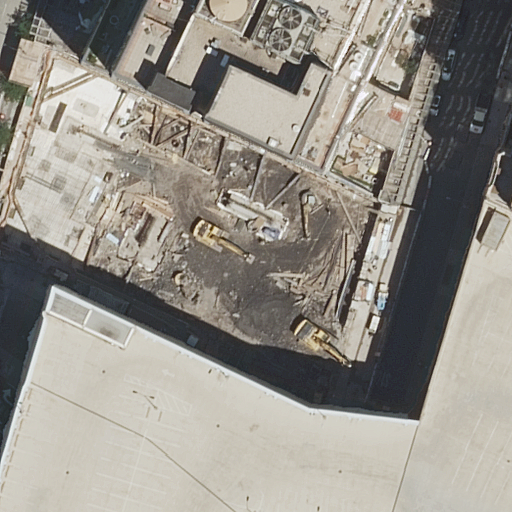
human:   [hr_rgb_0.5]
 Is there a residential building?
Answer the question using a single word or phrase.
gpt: yes

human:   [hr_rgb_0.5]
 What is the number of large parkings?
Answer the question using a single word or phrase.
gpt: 0

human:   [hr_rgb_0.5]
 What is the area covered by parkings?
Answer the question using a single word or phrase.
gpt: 186m2

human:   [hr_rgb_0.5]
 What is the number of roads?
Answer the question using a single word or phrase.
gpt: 12

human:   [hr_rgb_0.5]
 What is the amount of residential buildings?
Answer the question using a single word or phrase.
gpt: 3

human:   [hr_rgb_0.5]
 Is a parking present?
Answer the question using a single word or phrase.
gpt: yes

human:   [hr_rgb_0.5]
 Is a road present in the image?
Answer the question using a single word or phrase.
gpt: yes

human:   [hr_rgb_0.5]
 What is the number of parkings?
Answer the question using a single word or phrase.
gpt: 1

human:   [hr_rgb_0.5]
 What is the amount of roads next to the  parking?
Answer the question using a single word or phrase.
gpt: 12

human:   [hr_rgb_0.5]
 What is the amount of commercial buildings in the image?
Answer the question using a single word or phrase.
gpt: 0

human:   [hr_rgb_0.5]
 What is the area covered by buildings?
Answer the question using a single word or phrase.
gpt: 2893m2

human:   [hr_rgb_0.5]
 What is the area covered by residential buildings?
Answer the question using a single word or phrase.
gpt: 1424m2

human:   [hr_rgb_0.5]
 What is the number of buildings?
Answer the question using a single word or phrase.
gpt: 4

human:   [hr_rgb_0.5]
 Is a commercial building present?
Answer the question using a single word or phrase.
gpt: no

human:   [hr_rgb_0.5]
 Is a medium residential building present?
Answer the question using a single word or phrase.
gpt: yes

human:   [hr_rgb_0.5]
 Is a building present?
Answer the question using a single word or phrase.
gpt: yes

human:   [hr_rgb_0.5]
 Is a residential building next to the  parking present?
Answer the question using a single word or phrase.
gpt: yes

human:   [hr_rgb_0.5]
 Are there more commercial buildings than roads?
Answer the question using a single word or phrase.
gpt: no

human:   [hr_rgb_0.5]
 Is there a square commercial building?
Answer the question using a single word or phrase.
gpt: no

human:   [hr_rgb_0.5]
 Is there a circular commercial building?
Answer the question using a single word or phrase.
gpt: no

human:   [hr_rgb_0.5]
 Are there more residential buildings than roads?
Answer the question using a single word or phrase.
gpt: no

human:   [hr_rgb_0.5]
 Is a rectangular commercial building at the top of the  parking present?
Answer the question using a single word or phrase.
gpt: no

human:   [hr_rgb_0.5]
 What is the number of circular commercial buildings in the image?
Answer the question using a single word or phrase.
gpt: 0

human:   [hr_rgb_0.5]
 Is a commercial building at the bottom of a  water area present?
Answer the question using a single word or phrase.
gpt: no

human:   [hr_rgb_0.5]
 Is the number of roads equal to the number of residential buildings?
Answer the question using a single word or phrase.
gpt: no

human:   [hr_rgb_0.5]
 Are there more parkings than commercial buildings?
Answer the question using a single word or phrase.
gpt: yes

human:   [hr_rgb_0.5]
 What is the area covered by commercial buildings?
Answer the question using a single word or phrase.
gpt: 0m2

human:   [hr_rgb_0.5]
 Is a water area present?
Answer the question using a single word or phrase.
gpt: no

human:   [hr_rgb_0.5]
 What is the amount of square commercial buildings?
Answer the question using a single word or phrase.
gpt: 0

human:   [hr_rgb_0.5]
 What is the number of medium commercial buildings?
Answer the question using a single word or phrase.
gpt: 0

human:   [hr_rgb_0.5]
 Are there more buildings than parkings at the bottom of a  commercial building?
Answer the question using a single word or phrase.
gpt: yes

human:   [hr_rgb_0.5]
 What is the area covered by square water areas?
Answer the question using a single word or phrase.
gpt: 0m2

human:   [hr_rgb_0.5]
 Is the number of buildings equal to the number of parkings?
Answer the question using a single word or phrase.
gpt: no

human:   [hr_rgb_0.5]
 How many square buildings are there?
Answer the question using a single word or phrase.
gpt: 0

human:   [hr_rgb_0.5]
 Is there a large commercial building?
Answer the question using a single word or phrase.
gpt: no

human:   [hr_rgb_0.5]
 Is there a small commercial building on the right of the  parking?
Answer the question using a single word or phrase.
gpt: no

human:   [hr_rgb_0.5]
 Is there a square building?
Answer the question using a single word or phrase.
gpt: no

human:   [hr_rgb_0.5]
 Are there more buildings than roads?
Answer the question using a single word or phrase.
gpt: no

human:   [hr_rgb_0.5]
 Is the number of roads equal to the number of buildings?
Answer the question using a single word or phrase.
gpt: no

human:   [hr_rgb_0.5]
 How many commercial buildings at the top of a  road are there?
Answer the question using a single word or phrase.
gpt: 0

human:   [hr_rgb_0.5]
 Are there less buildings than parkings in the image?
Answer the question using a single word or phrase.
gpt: no

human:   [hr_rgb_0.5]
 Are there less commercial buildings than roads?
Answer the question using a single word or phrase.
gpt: yes

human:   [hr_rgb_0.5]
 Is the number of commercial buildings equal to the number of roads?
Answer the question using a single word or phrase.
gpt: no

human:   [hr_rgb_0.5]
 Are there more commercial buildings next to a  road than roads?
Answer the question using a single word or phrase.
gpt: no

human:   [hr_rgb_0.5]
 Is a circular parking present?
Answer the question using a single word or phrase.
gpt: no

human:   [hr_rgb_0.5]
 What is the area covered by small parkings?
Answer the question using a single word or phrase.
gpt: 0m2

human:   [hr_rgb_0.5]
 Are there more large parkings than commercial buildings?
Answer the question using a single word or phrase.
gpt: no

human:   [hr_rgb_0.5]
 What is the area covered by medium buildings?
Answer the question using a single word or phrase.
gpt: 369m2

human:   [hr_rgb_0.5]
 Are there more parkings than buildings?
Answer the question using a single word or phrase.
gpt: no

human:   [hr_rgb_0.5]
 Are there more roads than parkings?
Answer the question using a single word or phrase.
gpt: yes

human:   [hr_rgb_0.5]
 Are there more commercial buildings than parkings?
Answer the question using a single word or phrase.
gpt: no

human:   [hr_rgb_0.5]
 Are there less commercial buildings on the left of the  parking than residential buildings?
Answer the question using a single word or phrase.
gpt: yes

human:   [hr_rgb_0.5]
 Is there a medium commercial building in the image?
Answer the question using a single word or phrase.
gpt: no

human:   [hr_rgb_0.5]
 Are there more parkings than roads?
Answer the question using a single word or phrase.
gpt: no

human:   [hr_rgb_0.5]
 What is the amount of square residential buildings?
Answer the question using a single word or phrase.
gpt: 0

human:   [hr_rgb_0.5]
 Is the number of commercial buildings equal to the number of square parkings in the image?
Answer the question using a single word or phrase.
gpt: yes

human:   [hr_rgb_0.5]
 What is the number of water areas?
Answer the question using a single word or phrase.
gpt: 0

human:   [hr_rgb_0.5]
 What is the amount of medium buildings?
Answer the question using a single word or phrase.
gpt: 2

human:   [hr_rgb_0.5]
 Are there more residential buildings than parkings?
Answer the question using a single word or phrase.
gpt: yes

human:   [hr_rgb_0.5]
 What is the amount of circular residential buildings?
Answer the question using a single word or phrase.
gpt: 0

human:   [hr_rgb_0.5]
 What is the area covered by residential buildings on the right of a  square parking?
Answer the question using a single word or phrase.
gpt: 0m2

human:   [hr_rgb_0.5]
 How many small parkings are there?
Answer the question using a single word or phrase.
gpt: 0

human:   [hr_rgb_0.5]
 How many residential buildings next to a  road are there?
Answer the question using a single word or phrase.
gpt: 3

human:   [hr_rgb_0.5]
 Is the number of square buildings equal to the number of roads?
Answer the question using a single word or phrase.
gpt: no